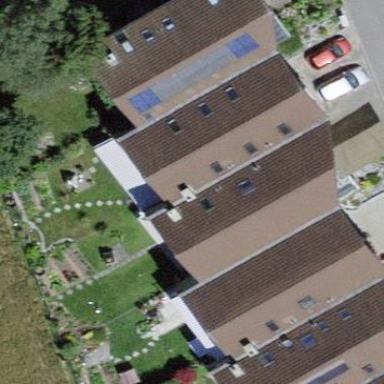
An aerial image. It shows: Simple and straightforward house.